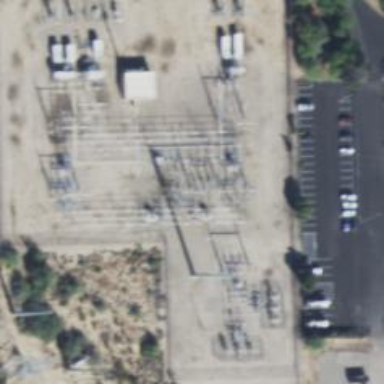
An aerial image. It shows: Switch for power supply.